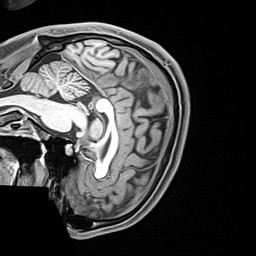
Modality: T1w
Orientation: sagittal
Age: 24
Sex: male
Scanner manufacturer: siemens
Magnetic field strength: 3 T
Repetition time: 2.4 s
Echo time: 0.00217 s